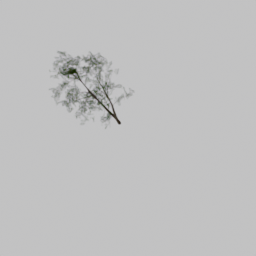
Label: nature